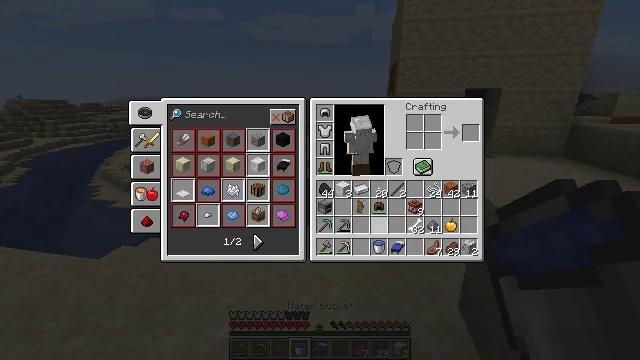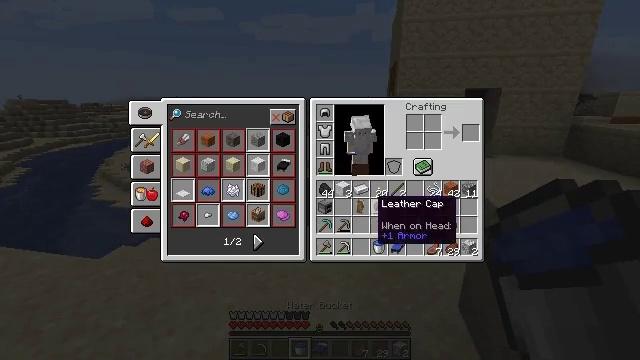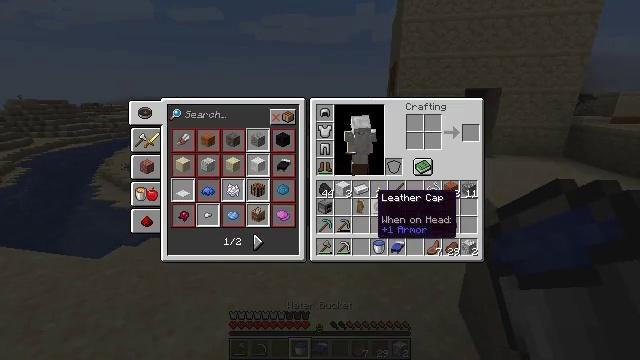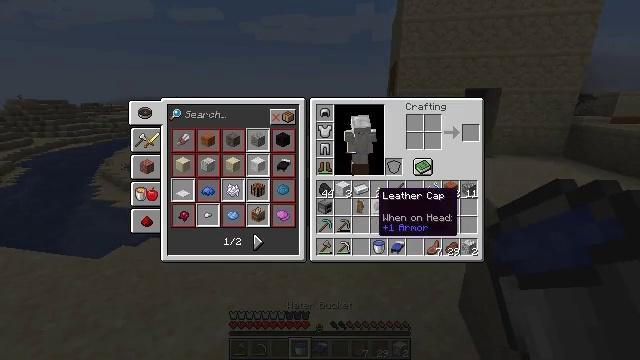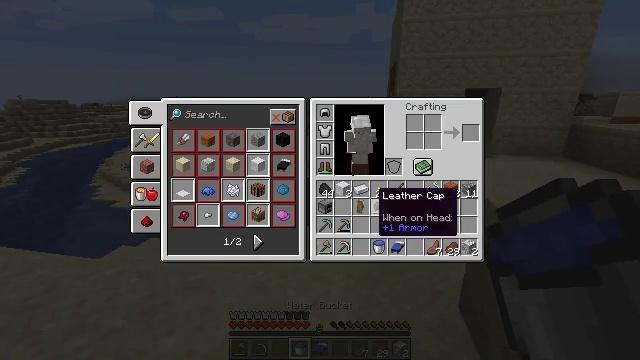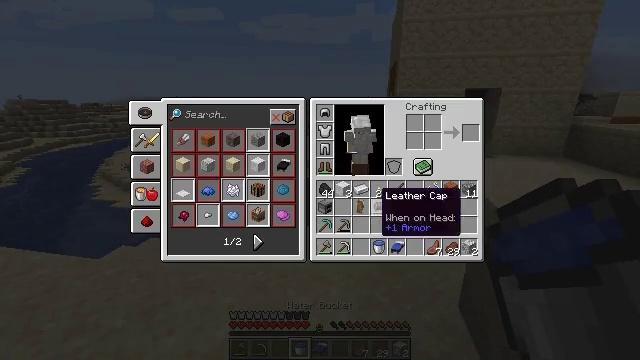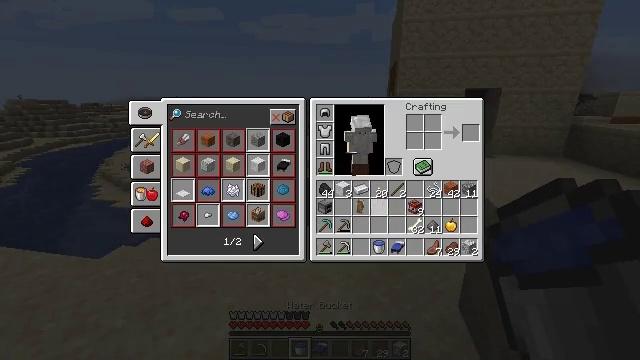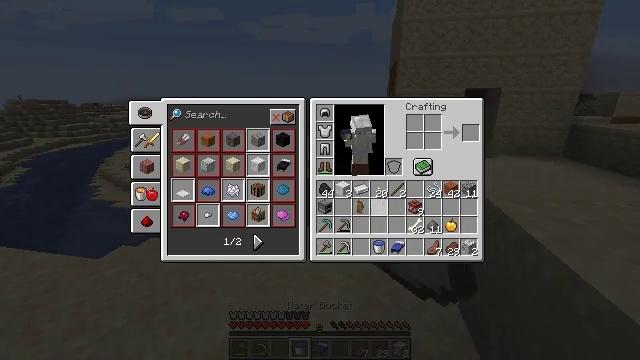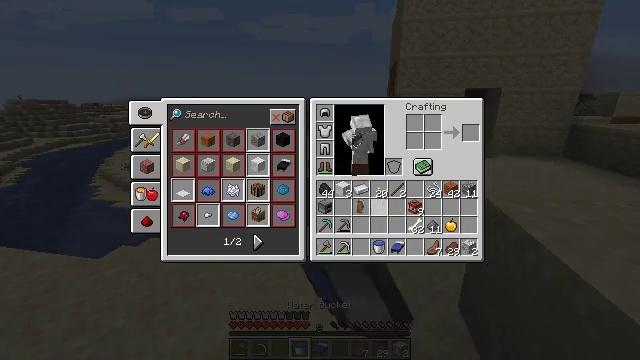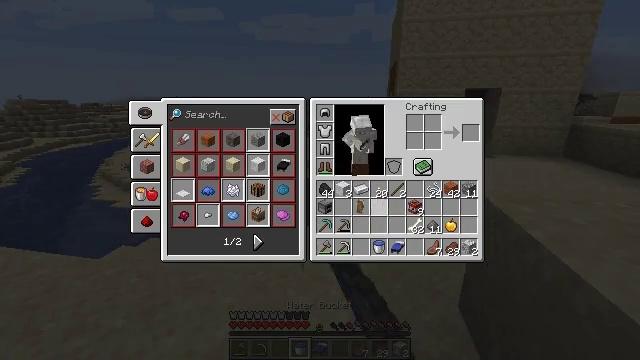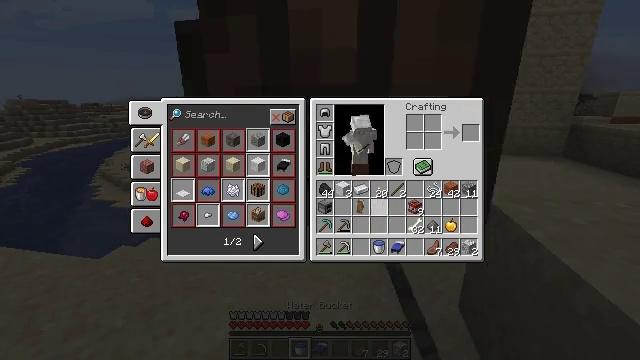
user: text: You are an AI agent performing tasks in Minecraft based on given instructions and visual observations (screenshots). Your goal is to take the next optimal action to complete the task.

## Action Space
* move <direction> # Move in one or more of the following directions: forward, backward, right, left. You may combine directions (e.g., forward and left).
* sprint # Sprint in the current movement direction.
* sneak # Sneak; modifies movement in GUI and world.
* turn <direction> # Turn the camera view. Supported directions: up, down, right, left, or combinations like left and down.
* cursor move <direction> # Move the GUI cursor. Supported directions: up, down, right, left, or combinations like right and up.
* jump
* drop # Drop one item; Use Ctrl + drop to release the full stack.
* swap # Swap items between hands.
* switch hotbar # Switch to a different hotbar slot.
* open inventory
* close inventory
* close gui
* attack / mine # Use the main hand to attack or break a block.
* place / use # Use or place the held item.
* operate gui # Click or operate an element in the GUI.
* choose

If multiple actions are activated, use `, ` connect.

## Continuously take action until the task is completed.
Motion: motion action
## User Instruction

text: Remove a leather helmet from the inventory.
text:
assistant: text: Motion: no_op
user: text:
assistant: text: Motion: no_op
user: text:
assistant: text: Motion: no_op
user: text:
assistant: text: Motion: no_op
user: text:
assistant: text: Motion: no_op
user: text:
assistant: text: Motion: drop
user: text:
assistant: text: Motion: drop
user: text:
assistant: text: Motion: no_op
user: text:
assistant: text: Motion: no_op
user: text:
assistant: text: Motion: no_op
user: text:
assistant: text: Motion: no_op